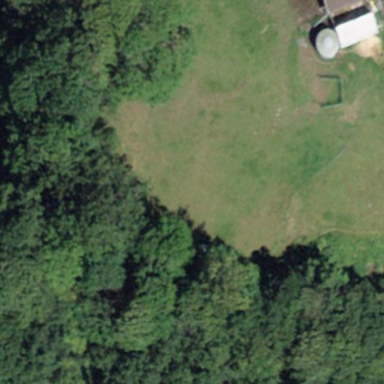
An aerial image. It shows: Forest area dominated by broadleaved trees.